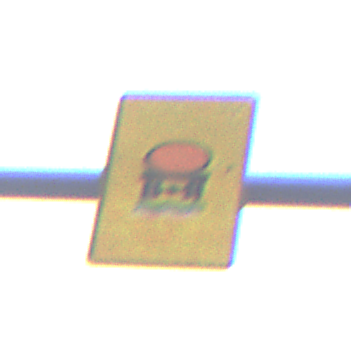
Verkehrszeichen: FahrzeugeMitWassergefaehrdenderLadungOhnePfeilsymbol
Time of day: MorningAfternoon
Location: Outdoor (Urban)
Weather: PartlyCloudy
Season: NotSpecified
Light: Natural